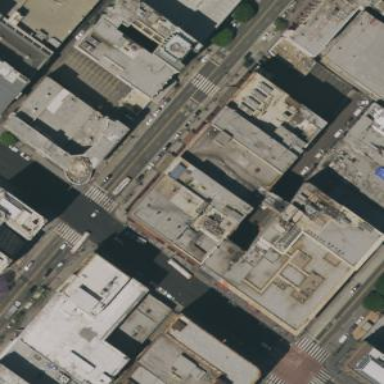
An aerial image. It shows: Commercial building.